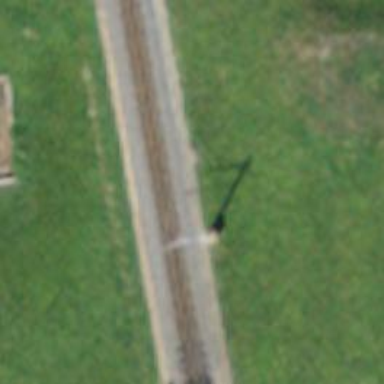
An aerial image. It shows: Catenary mast for power lines.